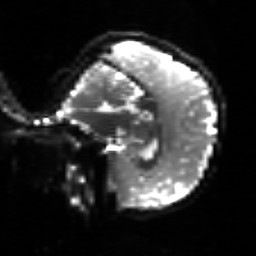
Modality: sbref
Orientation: sagittal
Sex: female
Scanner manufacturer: siemens
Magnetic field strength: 3 T
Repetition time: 5 s
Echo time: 0.071 s